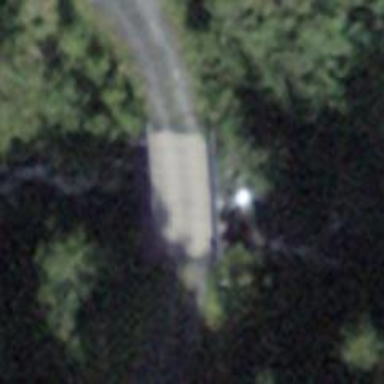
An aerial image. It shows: Gravel track on bridge with grade 2 tracktype.